九年级 · 组合几何学
已知$odotO$的直径为10,点$A,B,C$在$odotO$上,$angleCAB$的平分线交$odotO$于点$D$.(1)如图(1),若$BC$为$odotO$的直径,$AB=6$,求$AC,BD,CD$的长;(2)如图(2),若$angleCAB=60^{circ}$,求$BD$的长.图(1)图(2)
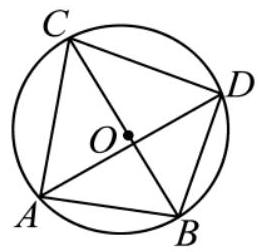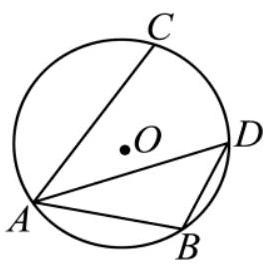
答案: 解:(1)$becauseBC$是$odotO$的直径,$thereforeangleCAB=angleBDC=90^{circ}$.$because$在直角$triangleCAB$中,$BC=10,AB=6$,$therefore$由勾股定理得$AC=sqrt{BC^{2}-AB^{2}}=sqrt{10^{2}-6^{2}}=8$.$becauseAD$平分$angleCAB$,$thereforeoverparen{CD}=overparen{BD}$$thereforeCD=BD$在直角$triangleBDC$中,$BC=10,CD^{2}+BD^{2}=BC^{2}$,$thereforeBD=CD=5sqrt{2}$.(2)连结$OB,OD$.$becauseAD$平分$angleCAB$,且$angleCAB=60^{circ}$,$thereforeangleDAB=frac{1}{2}angleCAB=30^{circ}$,$thereforeangleDOB=2angleDAB=60^{circ}$.又$becauseOB=OD$,$thereforetriangleOBD$是等边三角形,$thereforeBD=OB=OD$.$becauseodotO$的直径为10,则$OB=5$,$thereforeBD=5$.